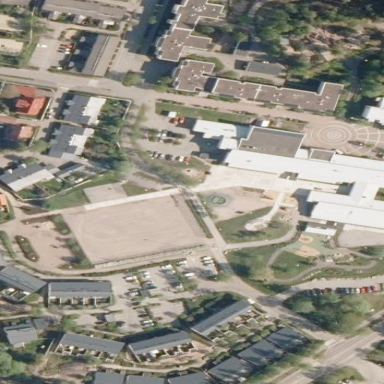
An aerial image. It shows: School building.